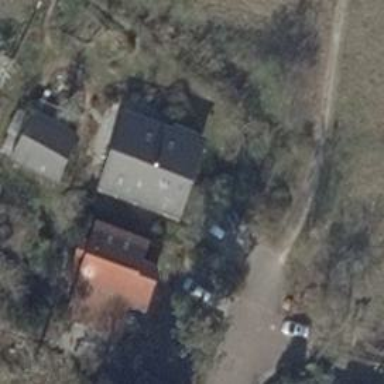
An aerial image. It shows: Driveway.